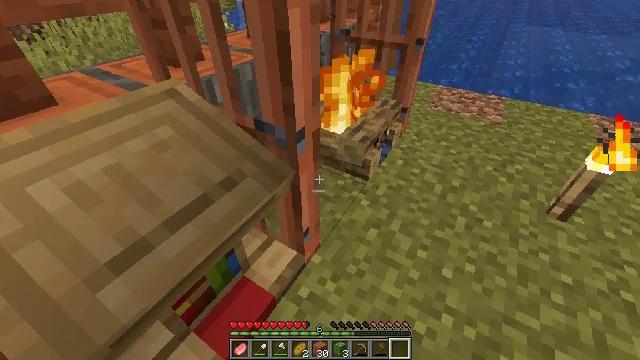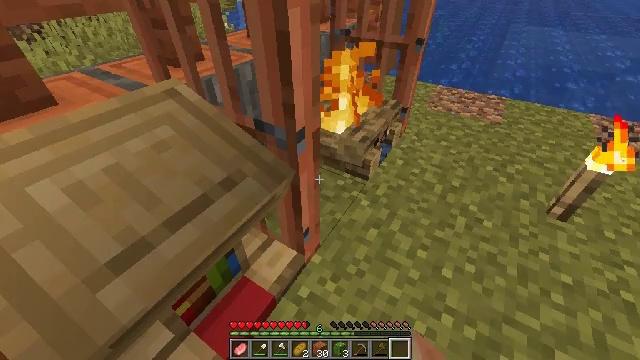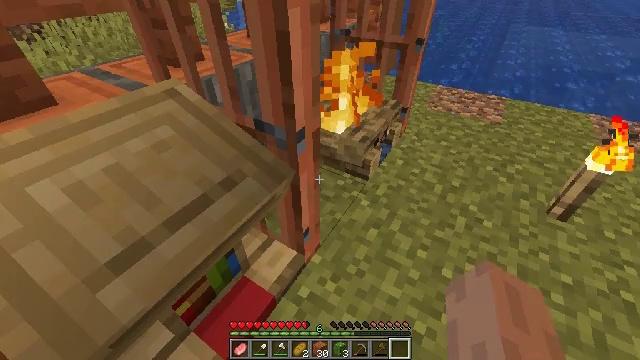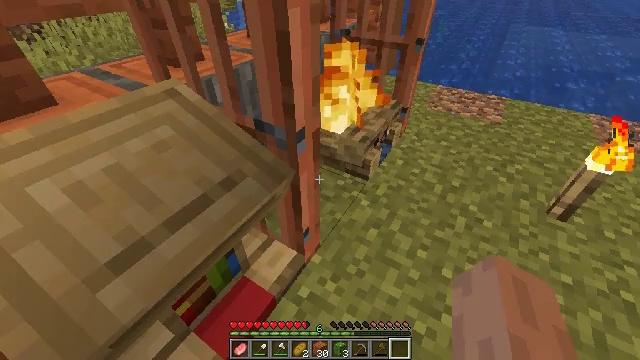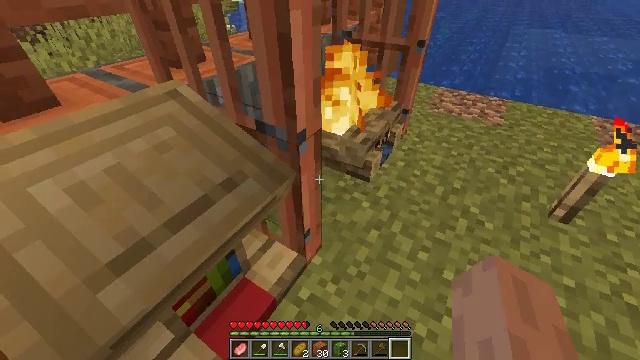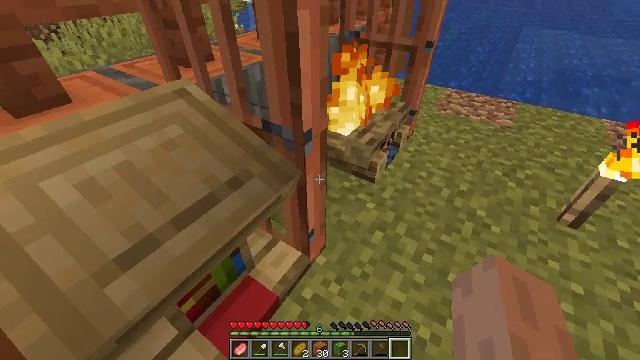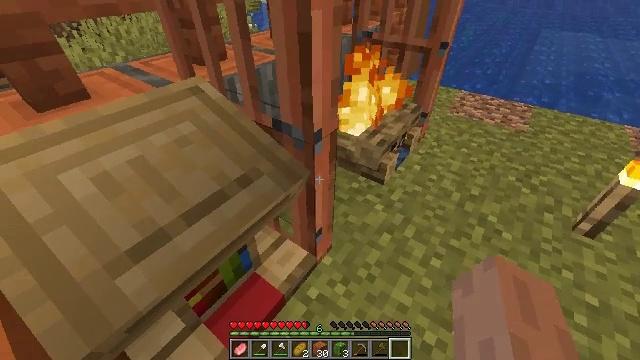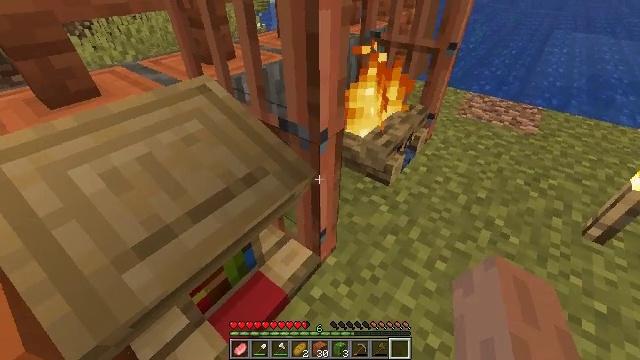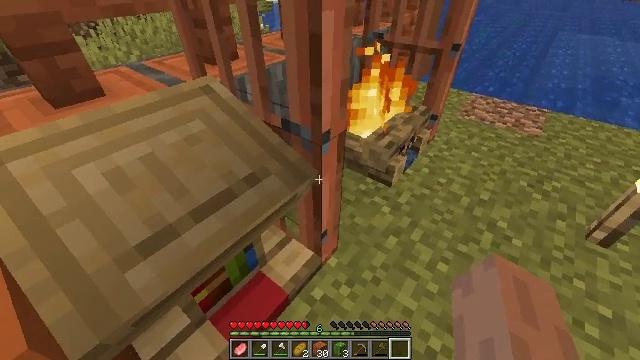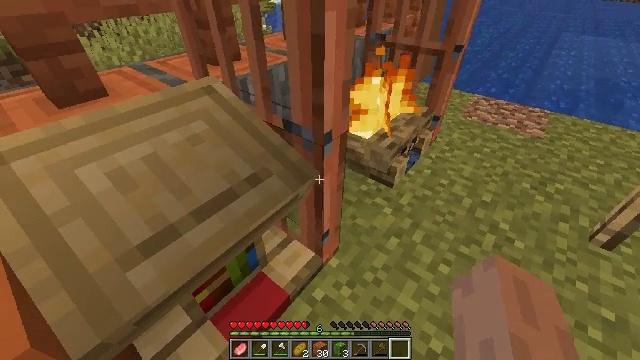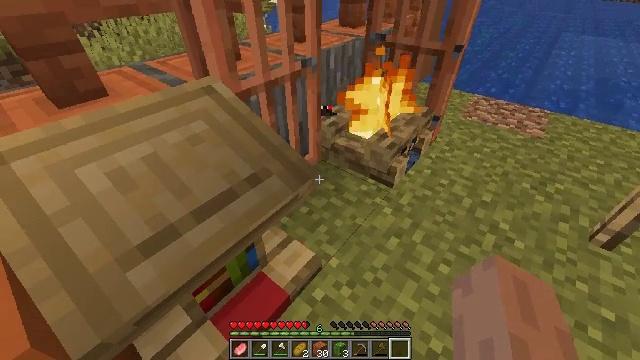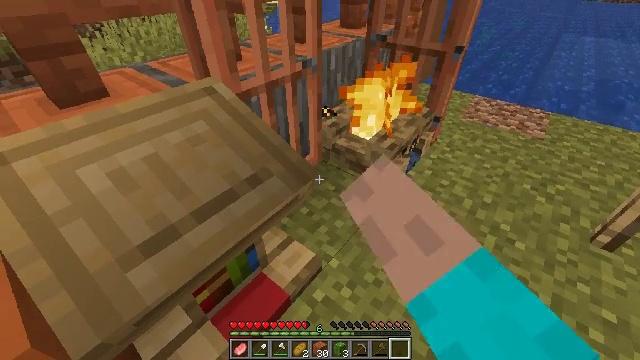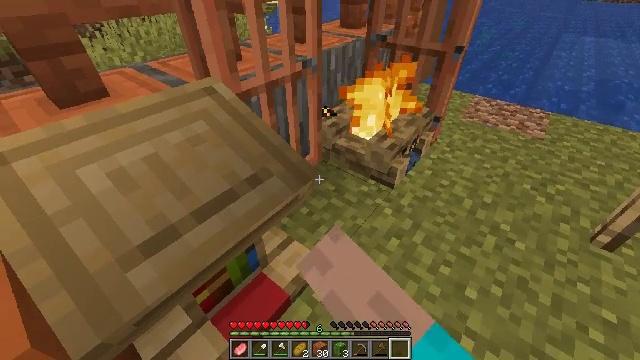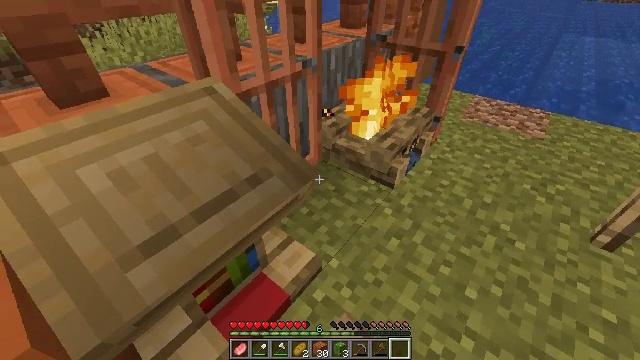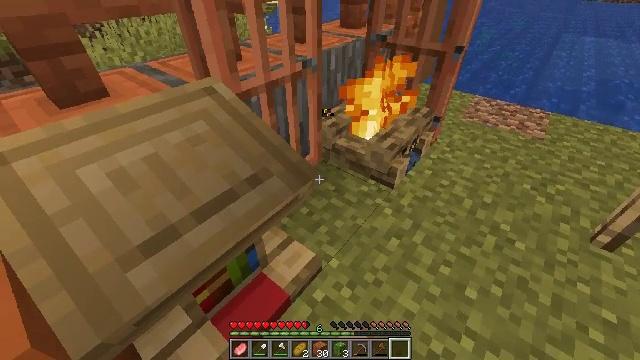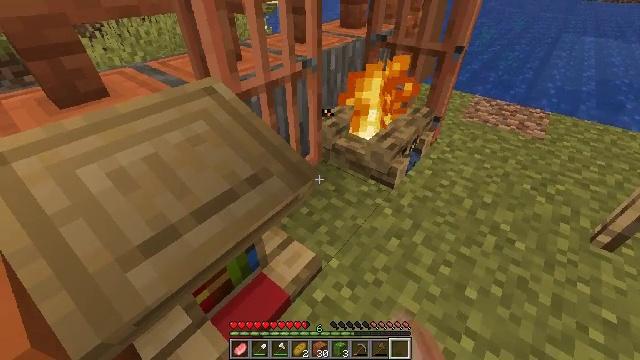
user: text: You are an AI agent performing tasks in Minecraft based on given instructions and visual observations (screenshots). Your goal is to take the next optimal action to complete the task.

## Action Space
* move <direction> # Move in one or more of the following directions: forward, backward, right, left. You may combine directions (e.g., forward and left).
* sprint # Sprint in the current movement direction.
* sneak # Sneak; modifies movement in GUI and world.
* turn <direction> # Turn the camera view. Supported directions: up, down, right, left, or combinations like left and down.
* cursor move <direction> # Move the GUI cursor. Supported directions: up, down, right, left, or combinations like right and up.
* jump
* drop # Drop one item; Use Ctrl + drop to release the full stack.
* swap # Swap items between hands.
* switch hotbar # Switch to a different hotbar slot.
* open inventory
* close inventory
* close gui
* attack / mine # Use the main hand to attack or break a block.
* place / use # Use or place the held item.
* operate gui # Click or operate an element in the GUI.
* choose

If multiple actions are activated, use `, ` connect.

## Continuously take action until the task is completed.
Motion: motion action
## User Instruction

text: Collect the acacia door for reuse.
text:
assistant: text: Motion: no_op
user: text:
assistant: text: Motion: no_op
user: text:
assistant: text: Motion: no_op
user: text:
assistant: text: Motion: no_op
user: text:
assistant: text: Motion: turn left
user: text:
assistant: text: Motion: turn left
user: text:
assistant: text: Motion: turn left
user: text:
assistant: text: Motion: no_op
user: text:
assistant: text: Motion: no_op
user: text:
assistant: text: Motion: use / place
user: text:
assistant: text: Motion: use / place
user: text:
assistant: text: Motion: no_op
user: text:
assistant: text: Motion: no_op
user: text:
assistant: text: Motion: no_op
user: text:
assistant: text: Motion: no_op
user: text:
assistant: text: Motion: no_op
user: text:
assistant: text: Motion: no_op
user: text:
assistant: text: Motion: no_op
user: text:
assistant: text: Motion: no_op
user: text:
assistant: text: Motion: turn left and up
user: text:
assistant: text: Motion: turn left and up
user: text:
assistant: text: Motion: move right, turn left
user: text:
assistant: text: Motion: move right, turn left
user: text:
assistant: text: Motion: move forward and move right, turn left
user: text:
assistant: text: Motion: move forward and move right, turn left
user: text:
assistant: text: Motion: move forward, turn left
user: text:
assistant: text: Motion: move forward, turn left
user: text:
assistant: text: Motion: move forward, turn left
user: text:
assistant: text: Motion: no_op
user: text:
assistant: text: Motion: turn left